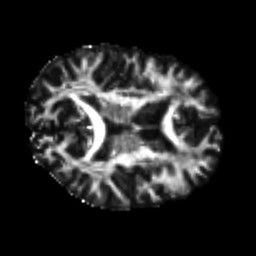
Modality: FA
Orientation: axial
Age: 48
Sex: male
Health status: healthy
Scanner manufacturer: ge
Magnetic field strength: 3 T
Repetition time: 11 s
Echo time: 0.065 s